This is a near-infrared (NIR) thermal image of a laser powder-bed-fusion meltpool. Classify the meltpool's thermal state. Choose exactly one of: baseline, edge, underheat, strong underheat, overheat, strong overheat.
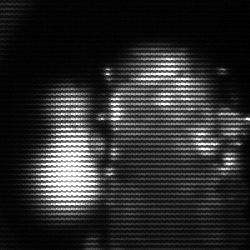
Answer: strong underheat